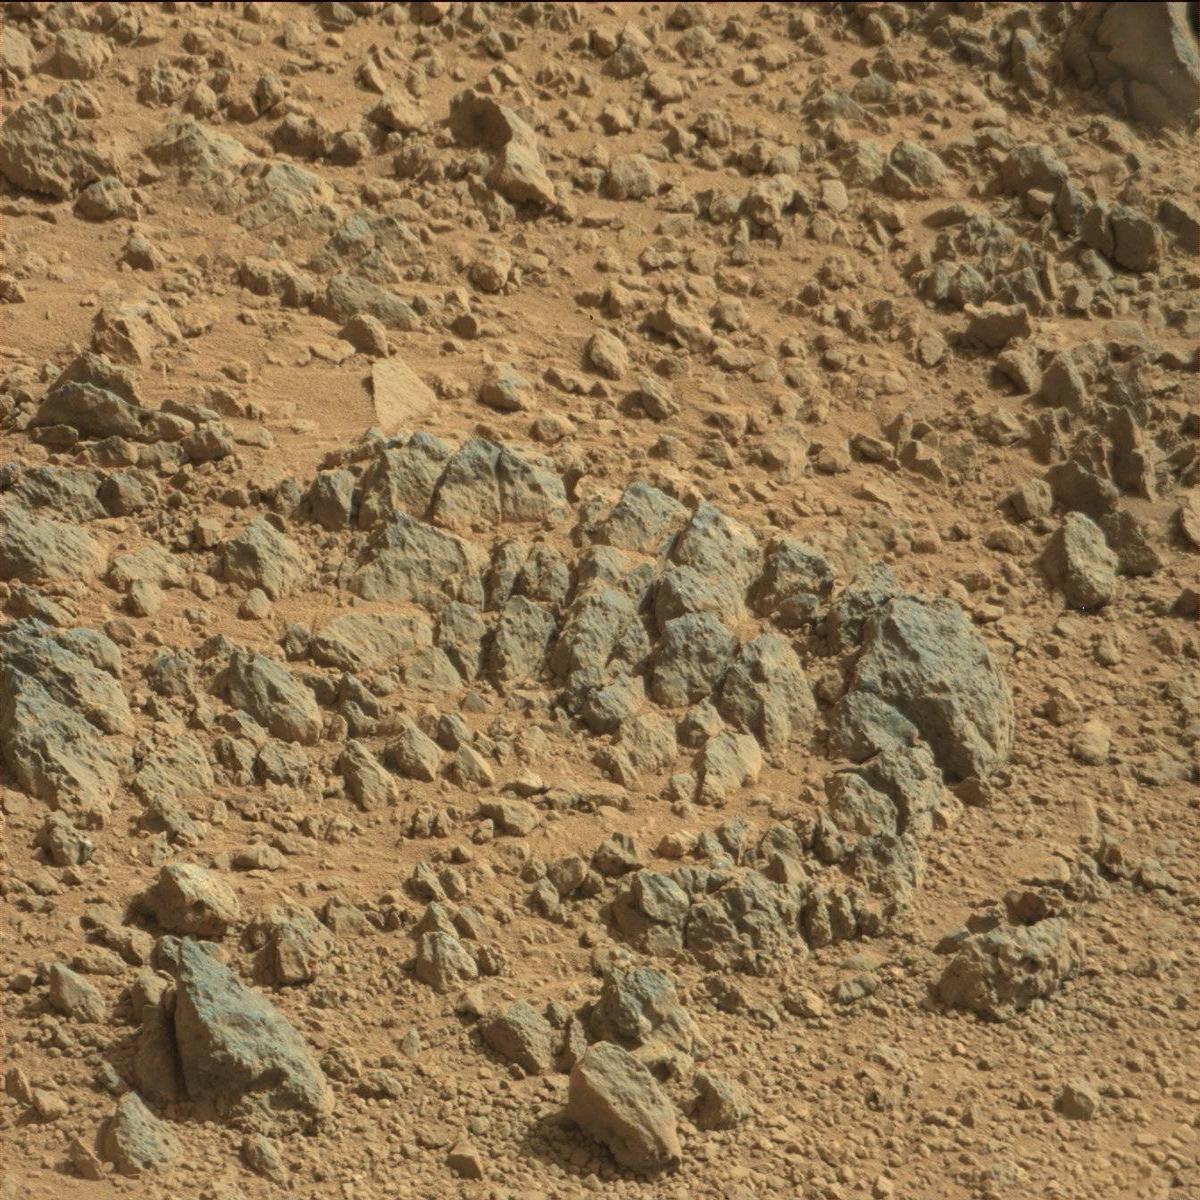
Terrain classes present: Bedrock, Sand / Soil